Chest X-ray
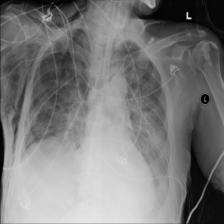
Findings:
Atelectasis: negative
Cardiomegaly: negative
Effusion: negative
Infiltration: negative
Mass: negative
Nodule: negative
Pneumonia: negative
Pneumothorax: positive
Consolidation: negative
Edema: negative
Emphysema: positive
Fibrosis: negative
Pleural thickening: negative
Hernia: negative